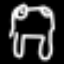
Label: frog